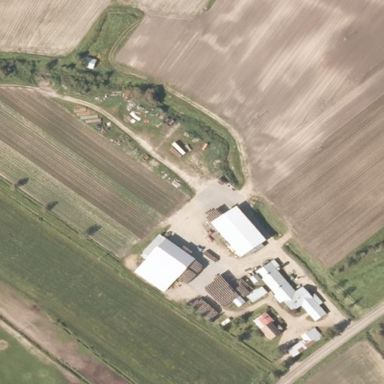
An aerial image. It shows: Farmyard area.